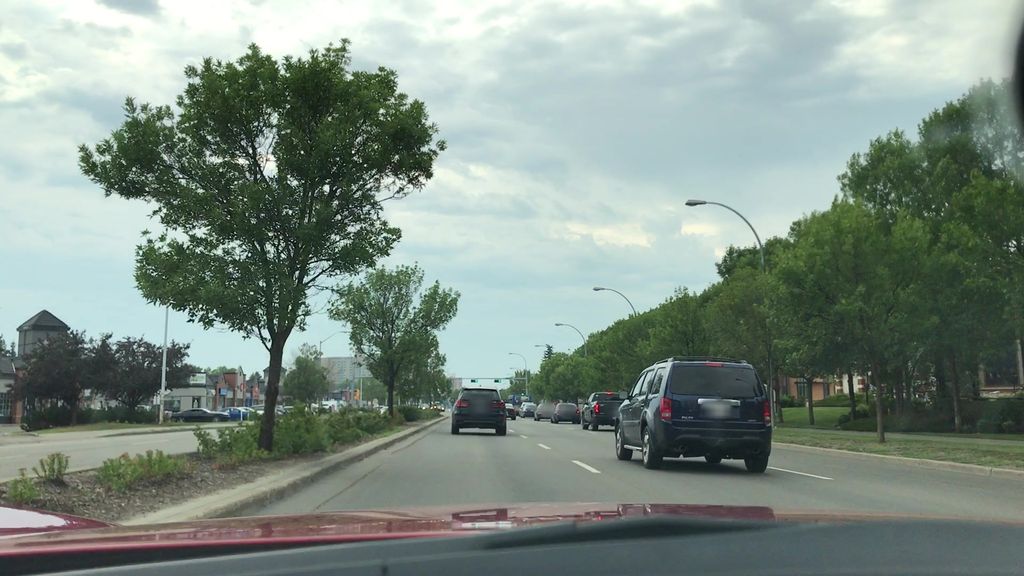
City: edmonton